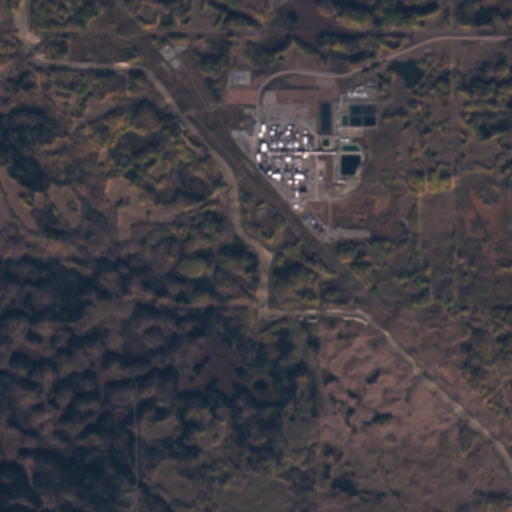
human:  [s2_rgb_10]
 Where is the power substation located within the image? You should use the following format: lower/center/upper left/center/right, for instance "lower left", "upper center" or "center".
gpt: The power substation is located in the upper center of the image.
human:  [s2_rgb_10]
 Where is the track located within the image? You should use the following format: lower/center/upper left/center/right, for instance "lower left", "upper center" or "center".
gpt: There is no track in the image.